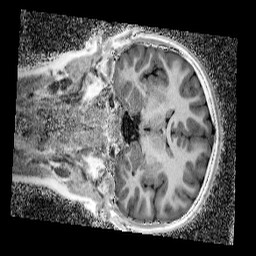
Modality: UNIT1_denoised
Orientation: coronal
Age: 11
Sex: female
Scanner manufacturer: siemens
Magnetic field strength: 3 T
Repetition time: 4 s
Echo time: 0.00299 s